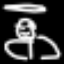
Label: angel